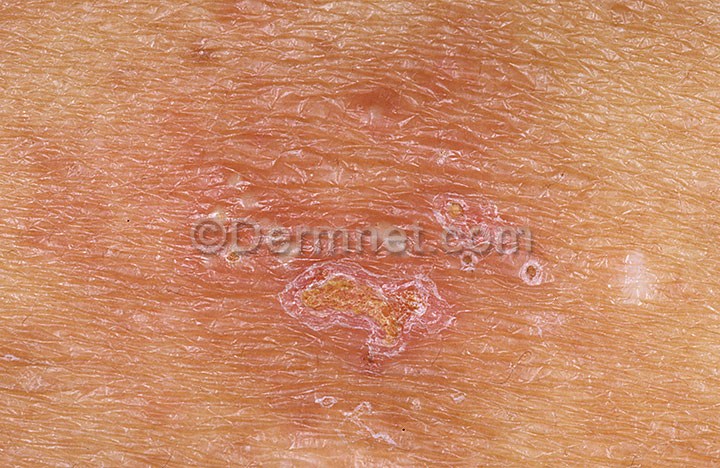
Disease: Warts Molluscum and other Viral Infections